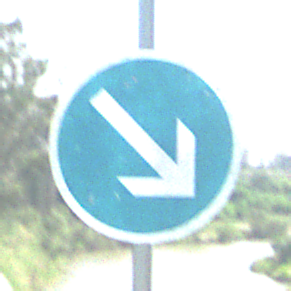
Verkehrszeichen: VorgeschriebeneVorbeifahrtRechts
Umgebung: Outdoor, Special
Tageszeit: MorningAfternoon
Wetter: Clear
Licht: Natural
Jahreszeit: NotSpecified
Kontrast: HighContrast